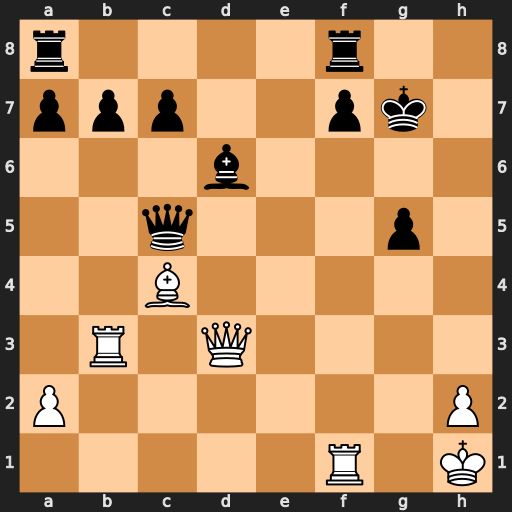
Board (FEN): r4r2/ppp2pk1/3b4/2q3p1/2B5/1R1Q4/P6P/5R1K
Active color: w
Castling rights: -
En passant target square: -
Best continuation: Rf5 Qc6+ Bd5 Qc1+ Rf1